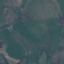
Land use / land cover: Pasture